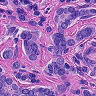
Metastatic tissue present: yes